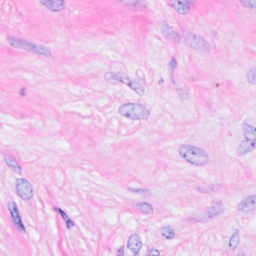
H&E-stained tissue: Breast